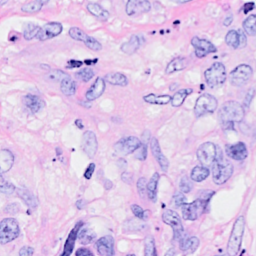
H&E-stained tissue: Breast